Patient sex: M
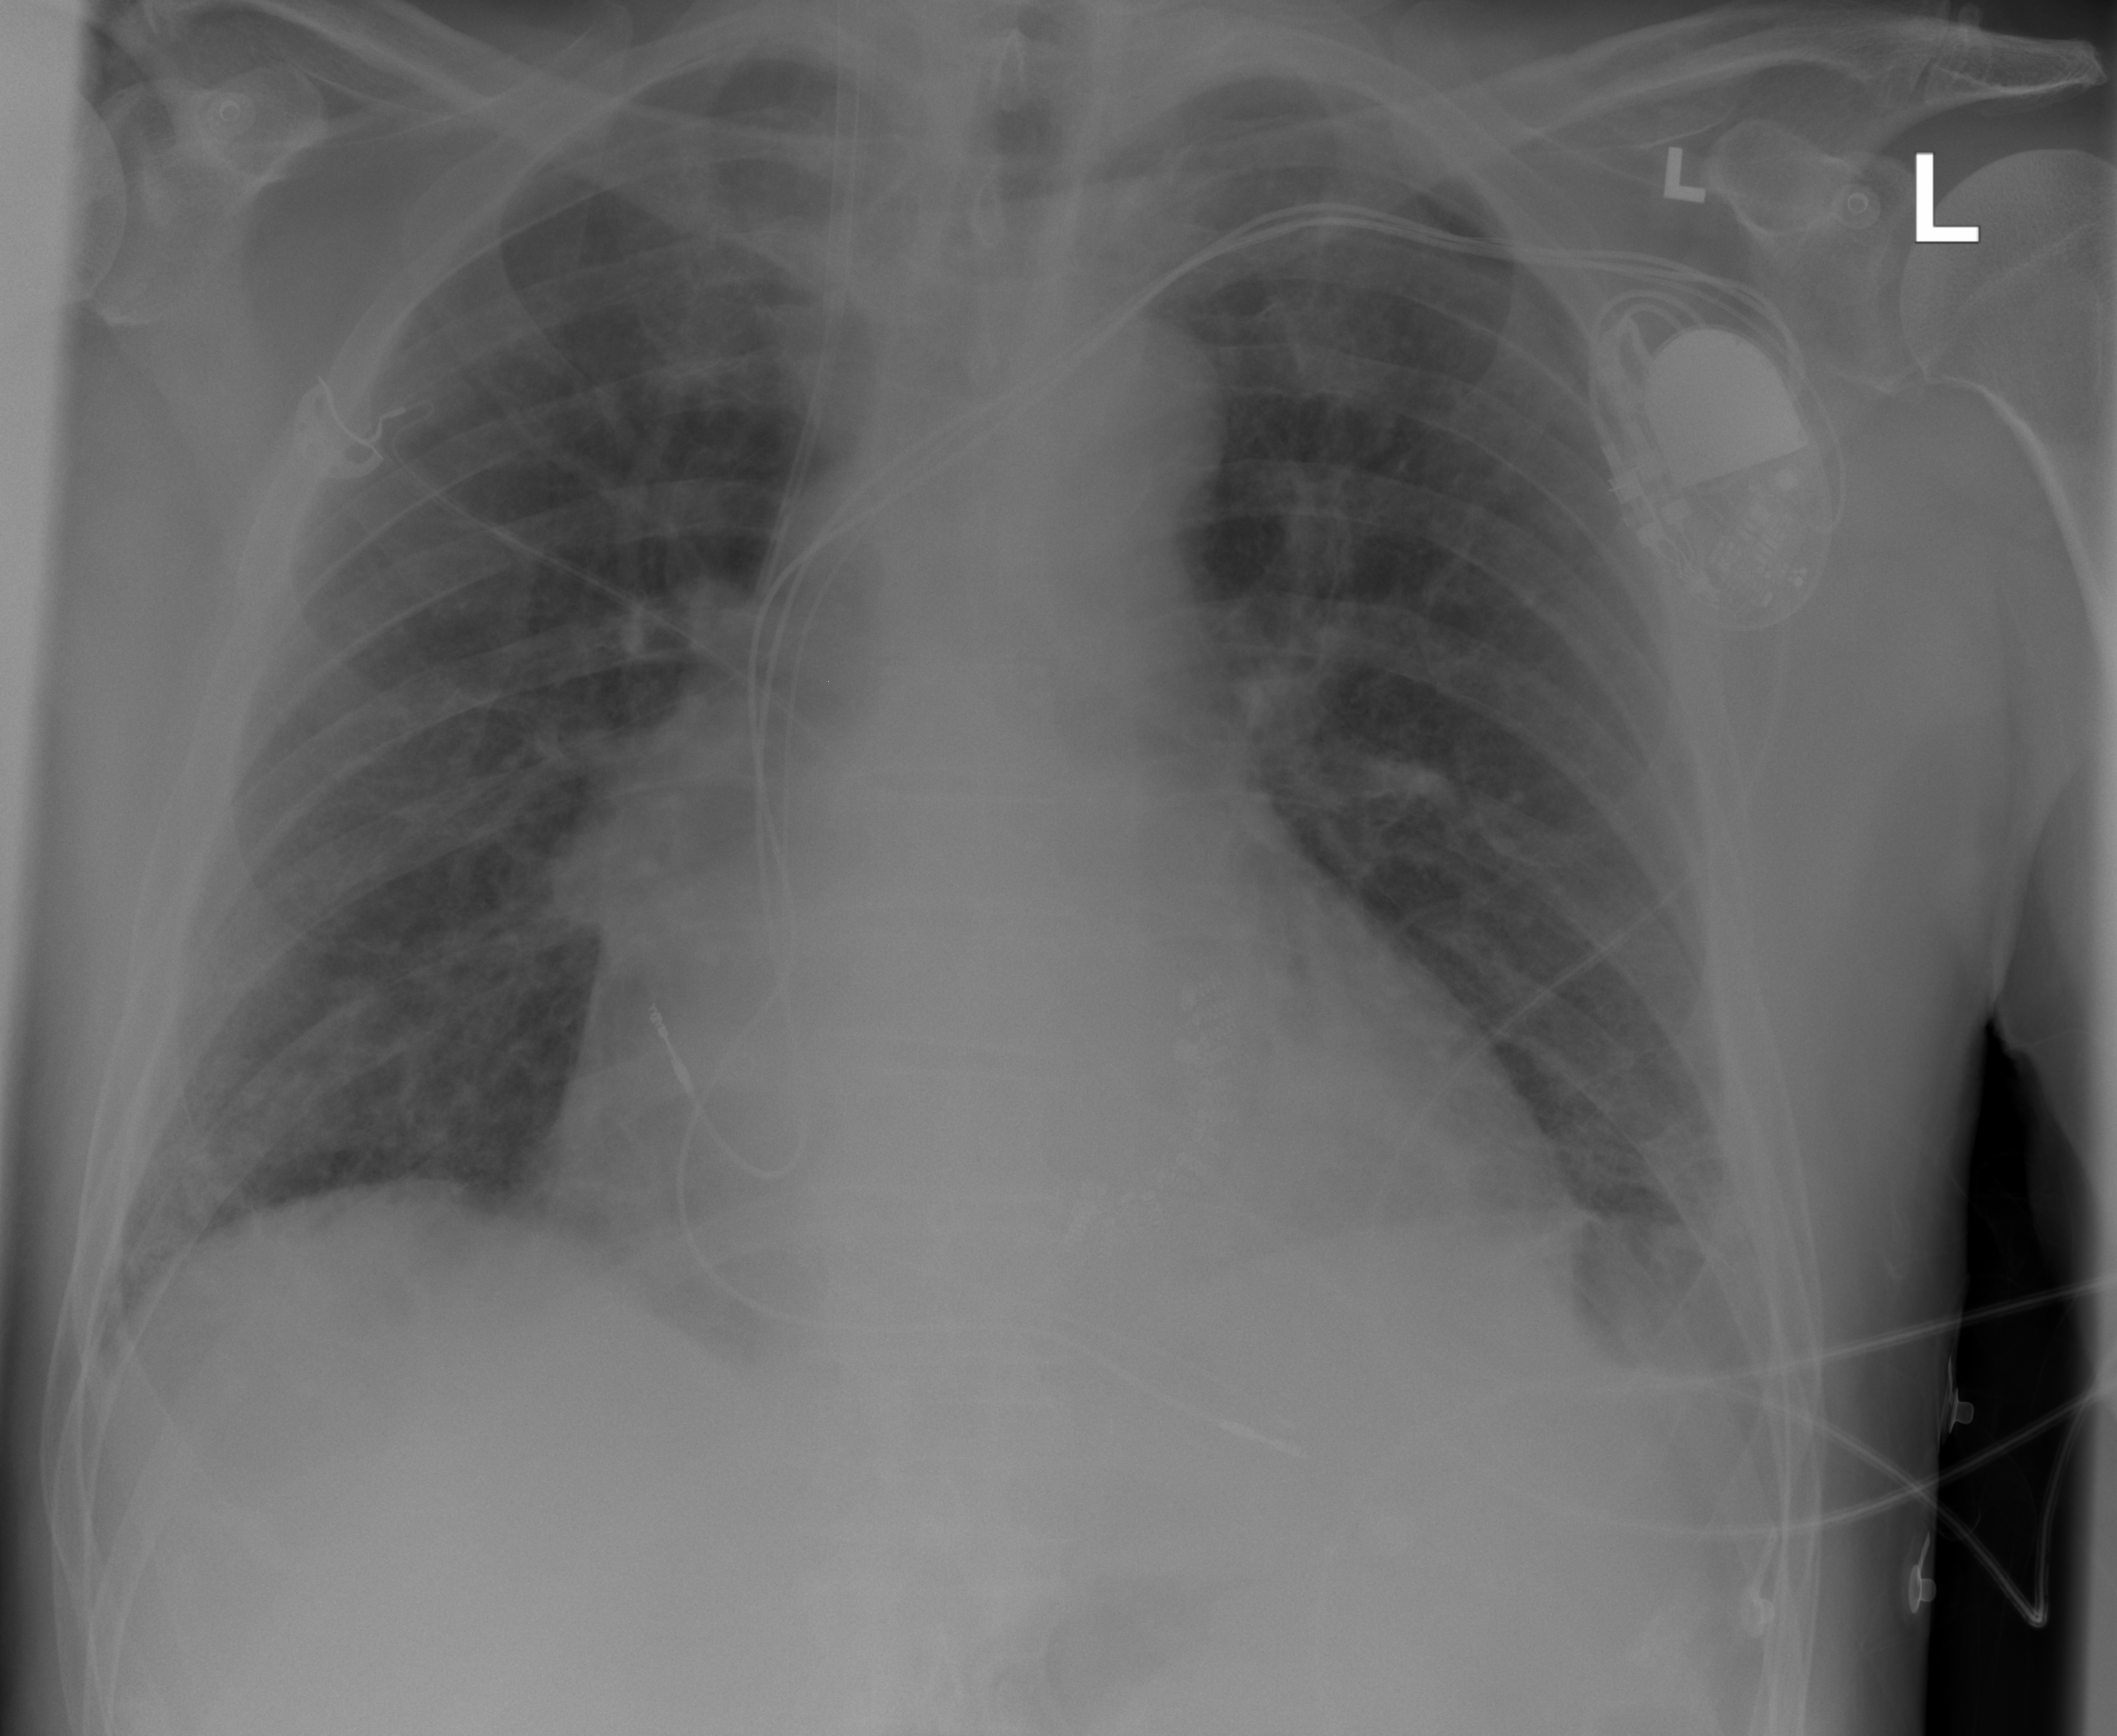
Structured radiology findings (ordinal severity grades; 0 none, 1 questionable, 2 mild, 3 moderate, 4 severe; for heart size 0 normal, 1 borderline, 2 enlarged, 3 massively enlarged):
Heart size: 2
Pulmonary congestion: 2
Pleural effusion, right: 0
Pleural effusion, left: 0
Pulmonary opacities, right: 0
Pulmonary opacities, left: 0
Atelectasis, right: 2
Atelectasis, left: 2